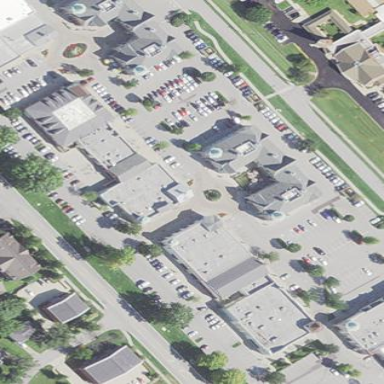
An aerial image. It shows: Retail area.